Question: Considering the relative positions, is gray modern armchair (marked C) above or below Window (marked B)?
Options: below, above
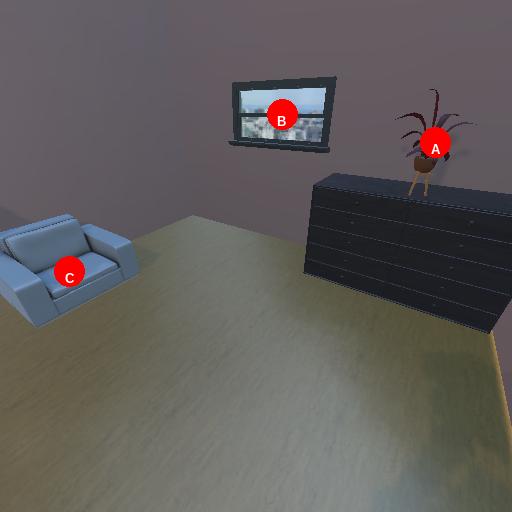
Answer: below